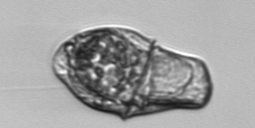
Label: Gyrodinium